Interaction volume radius: 10 \u00c5
Interaction volume height: 15 \u00c5
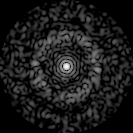
Disorder parameter: 0.8384